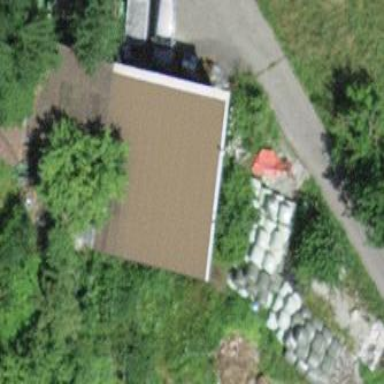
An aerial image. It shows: Shed building.